Interaction volume radius: 10 \u00c5
Interaction volume height: 20 \u00c5
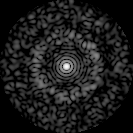
Disorder parameter: 0.841